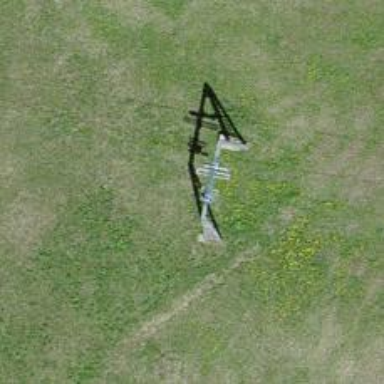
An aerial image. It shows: Pylon used for aerialway.